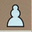
Piece: wP